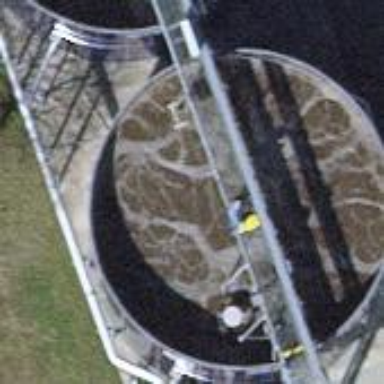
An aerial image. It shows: Image of wastewater.